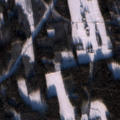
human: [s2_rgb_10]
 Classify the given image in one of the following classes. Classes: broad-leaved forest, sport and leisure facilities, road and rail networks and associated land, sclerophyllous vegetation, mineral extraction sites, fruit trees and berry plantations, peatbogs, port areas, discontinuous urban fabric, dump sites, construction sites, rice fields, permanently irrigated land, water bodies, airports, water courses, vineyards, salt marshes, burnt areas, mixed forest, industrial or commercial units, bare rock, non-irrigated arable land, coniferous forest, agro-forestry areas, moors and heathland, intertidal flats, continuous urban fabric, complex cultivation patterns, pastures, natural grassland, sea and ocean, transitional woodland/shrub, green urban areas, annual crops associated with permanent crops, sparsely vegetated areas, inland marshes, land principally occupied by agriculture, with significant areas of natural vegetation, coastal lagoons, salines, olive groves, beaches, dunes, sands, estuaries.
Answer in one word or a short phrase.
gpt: non-irrigated arable land, land principally occupied by agriculture, with significant areas of natural vegetation, coniferous forest, mixed forest, transitional woodland/shrub